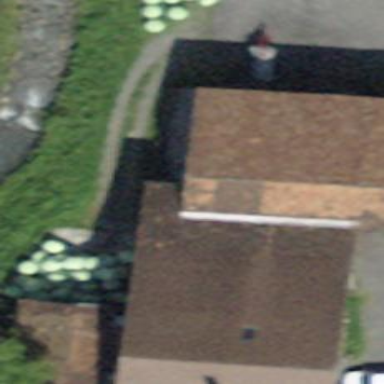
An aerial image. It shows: Shed building.